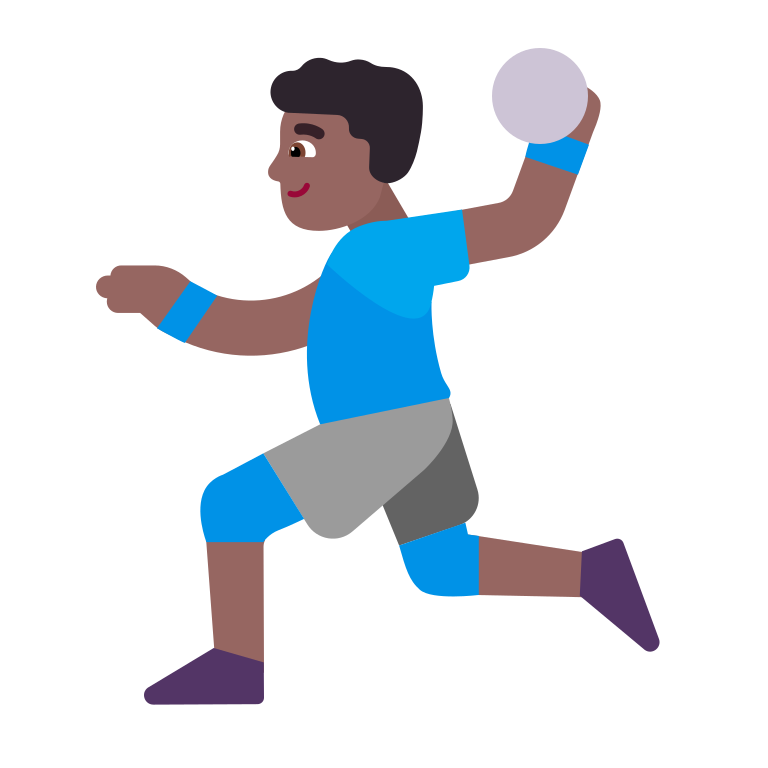
man playing handball flat  dark